Question: I have installed 'dlib' using 'Anaconda 3' prompt.
It has shown me that it got installed successfully. I checked through command 'import dlib' it did not give me any error even I checked the version also it came up with '19.9.0'.
But when I open my program in IDLE and run the program its showing me error
'''
import dlib ModuleNotFoundError: No module named 'dlib'
'''
Even from command prompt, I am getting same error.
What is the issue? I am using Python 3.6.
Installation process of 'dlib' using 'anaconda3':

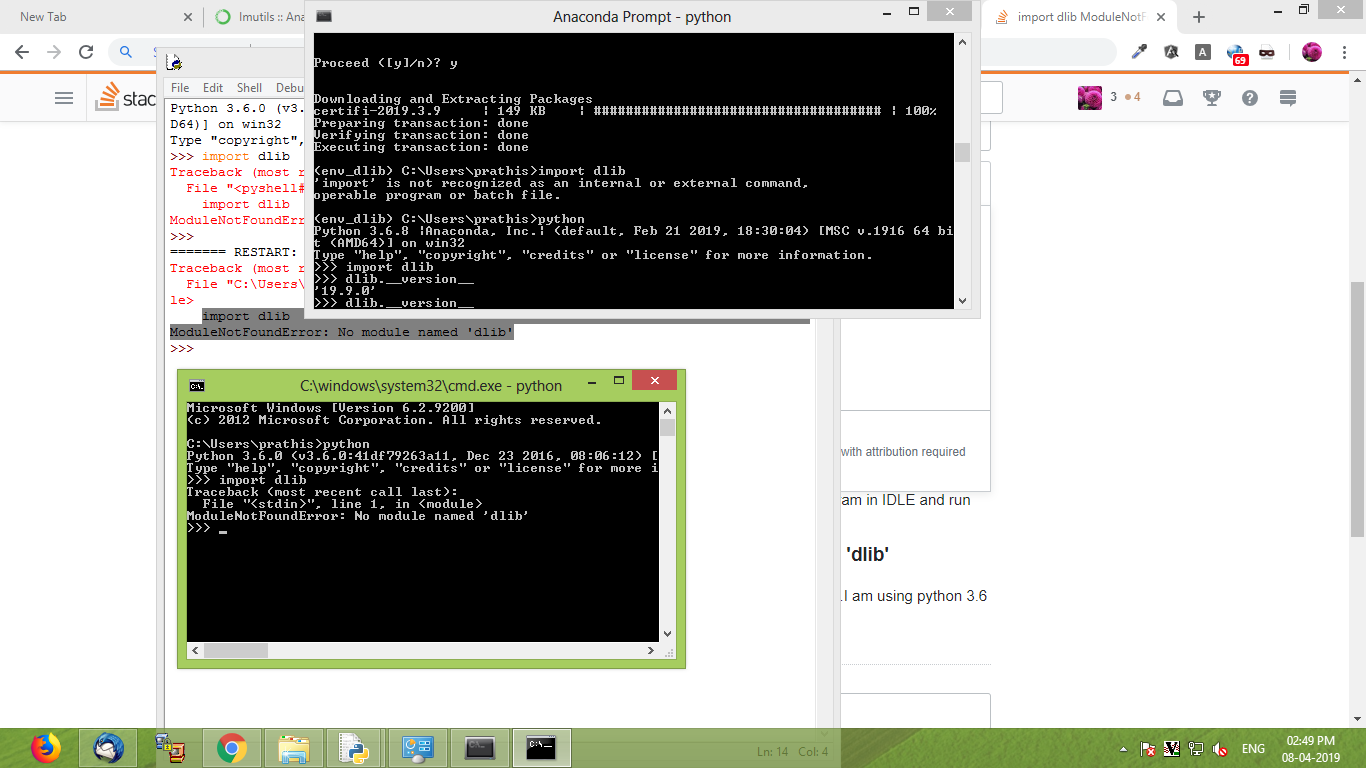
Answer: Extending <URL>:
As you have installed 'dlib' in Anaconda, you need to run the program using Anaconda prompt.
By default, 'IDLE' and 'python' command in command prompt use Python that is installed system wide (which is 'Python 3.6.0' in your case).
But to use 'dlib' which is installed in Anaconda's virtual environment ('env_dlib') you need to do:
1. Open Anaconda prompt.
2. Activate env_dlib environment: activate env_dlib
3. Run the Python file which uses dlib package: python FILENAME